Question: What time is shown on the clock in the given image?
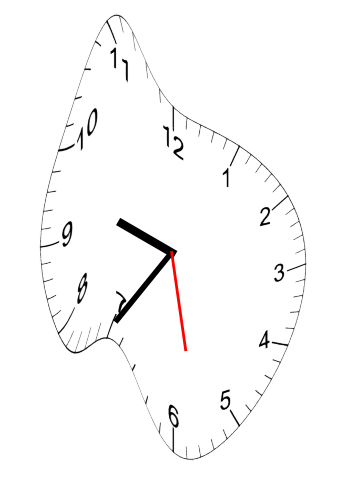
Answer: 09:35:28